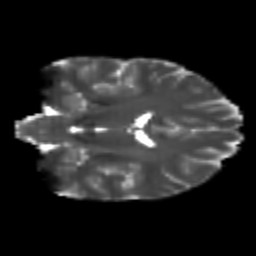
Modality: T2w
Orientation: coronal
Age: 22
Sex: female
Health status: healthy
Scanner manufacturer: philips
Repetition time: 7.475 s
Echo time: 0.08753 s